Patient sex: M
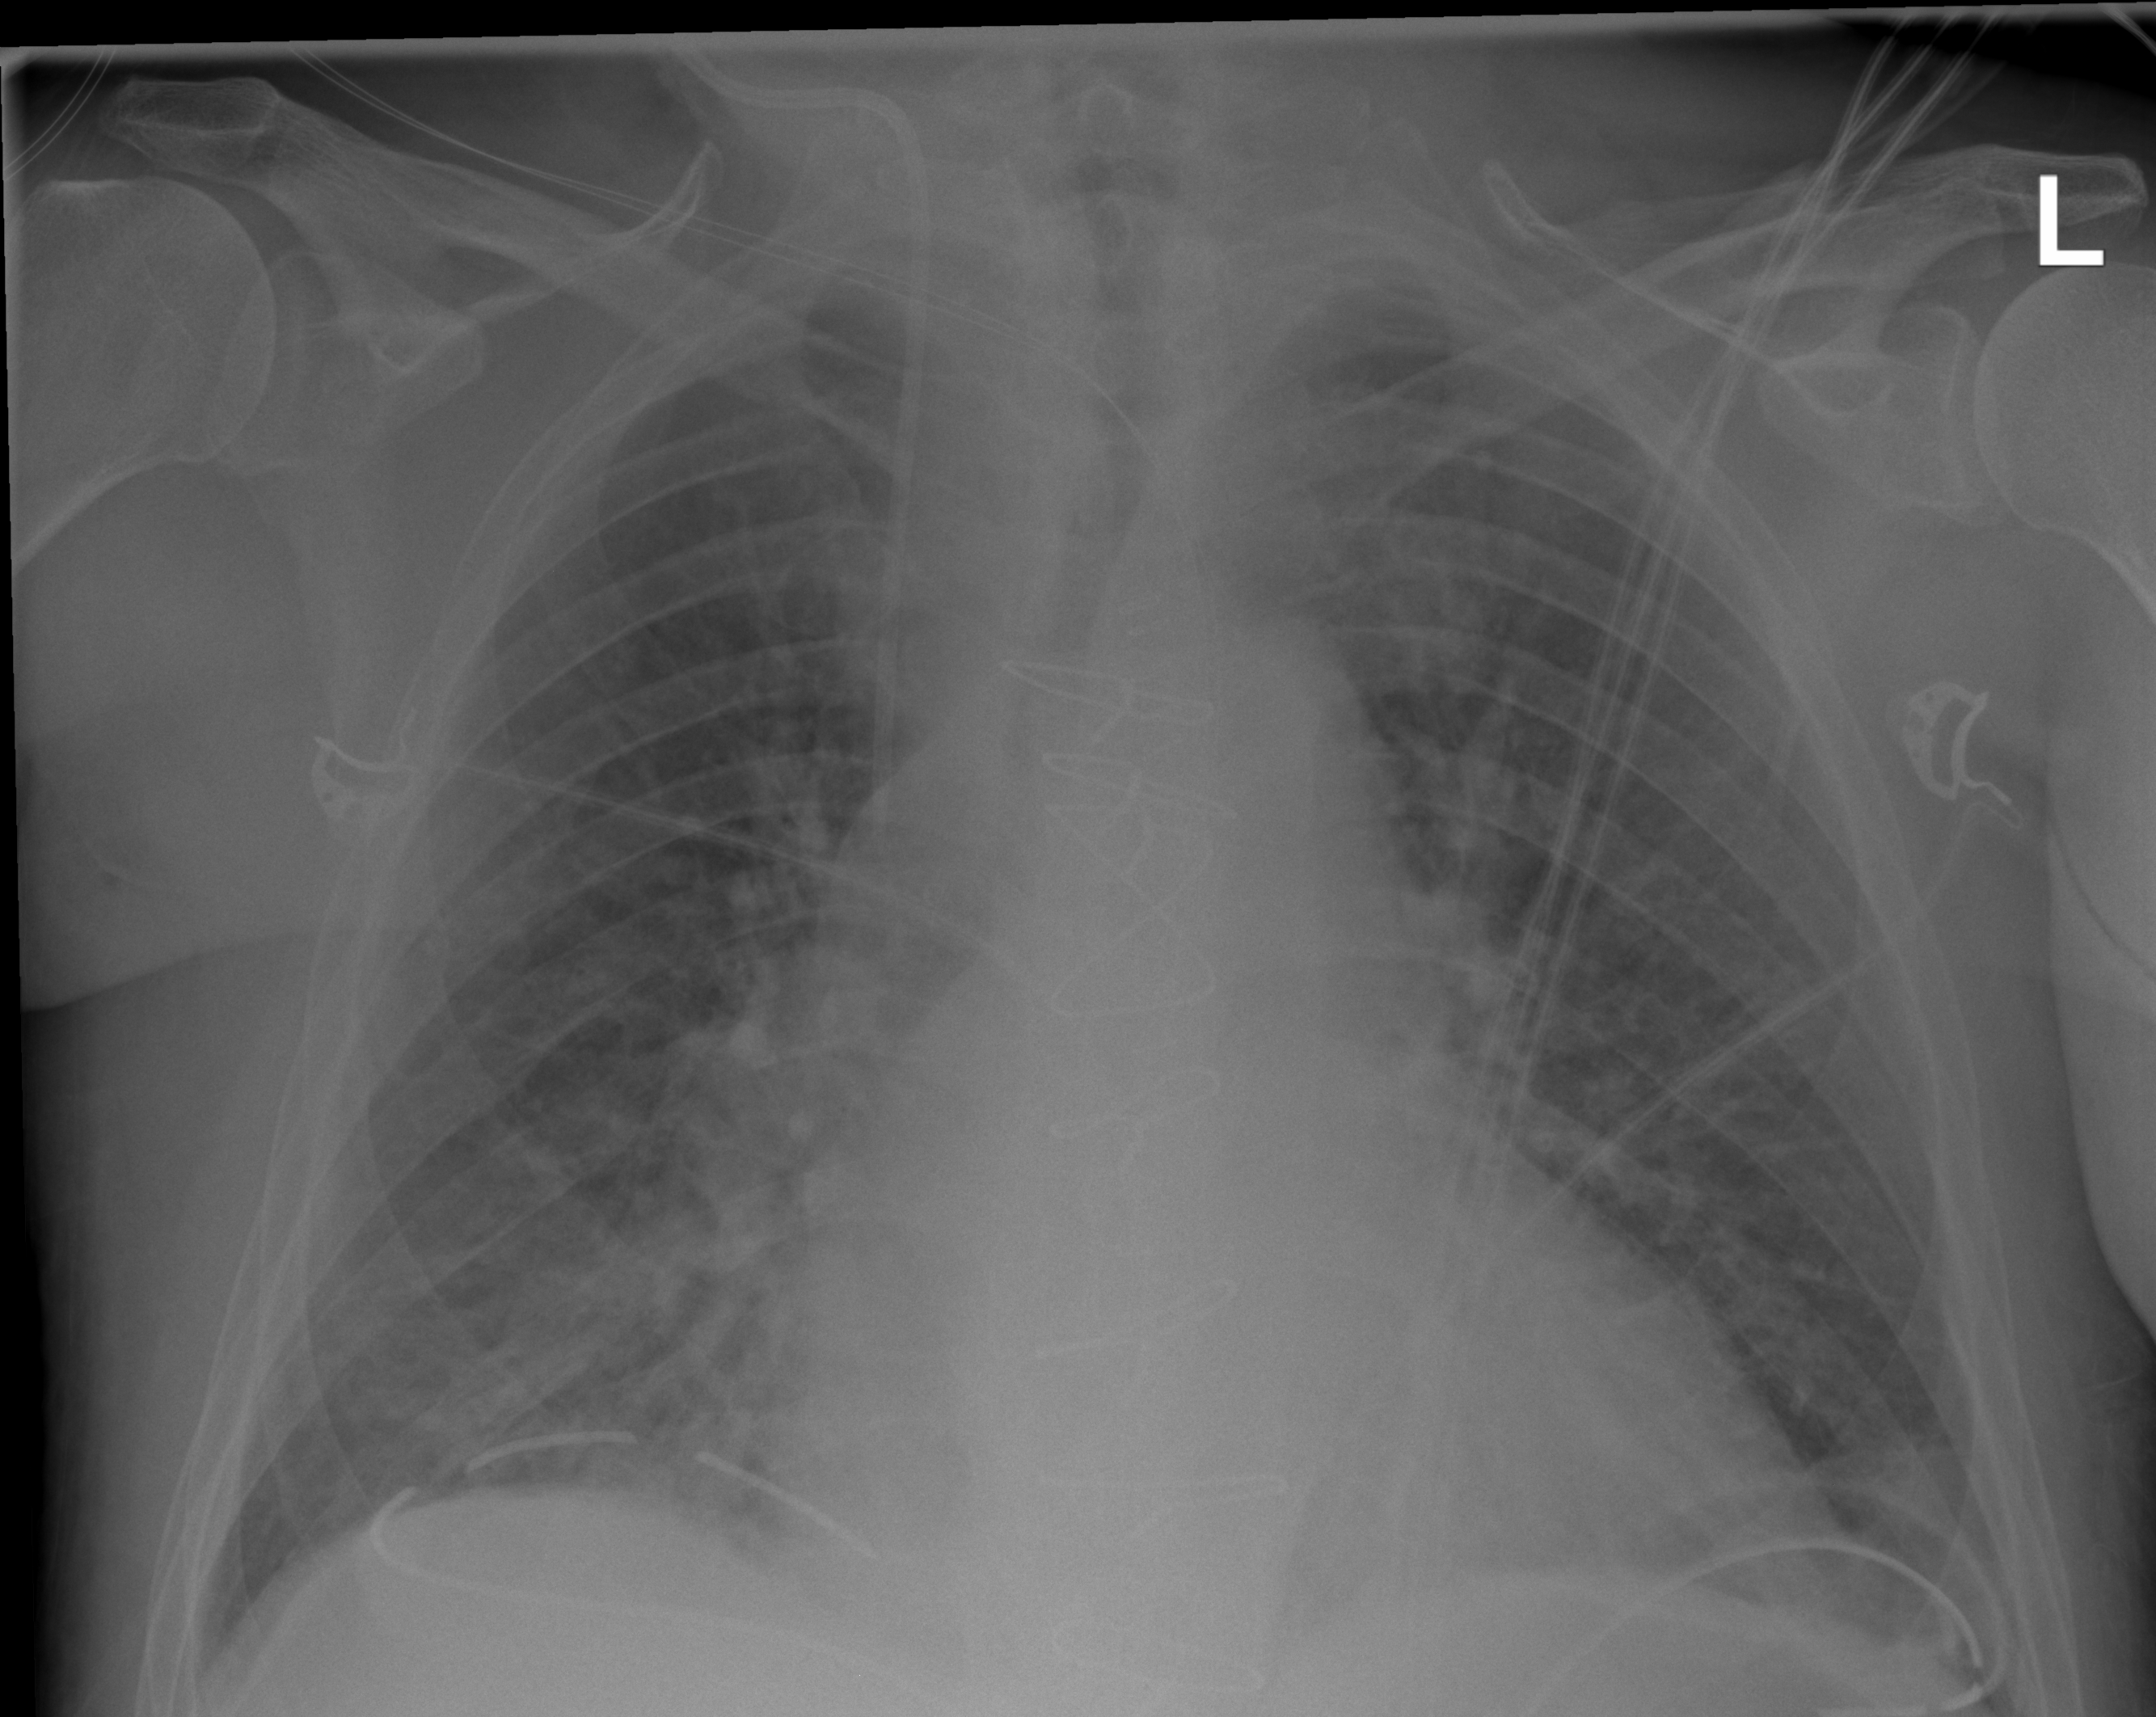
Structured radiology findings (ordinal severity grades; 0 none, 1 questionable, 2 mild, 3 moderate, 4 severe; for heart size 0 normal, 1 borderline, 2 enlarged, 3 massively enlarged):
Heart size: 2
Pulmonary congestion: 2
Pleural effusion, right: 0
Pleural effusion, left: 0
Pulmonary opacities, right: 2
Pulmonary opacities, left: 2
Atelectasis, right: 2
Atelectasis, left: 2